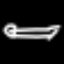
Label: pencil